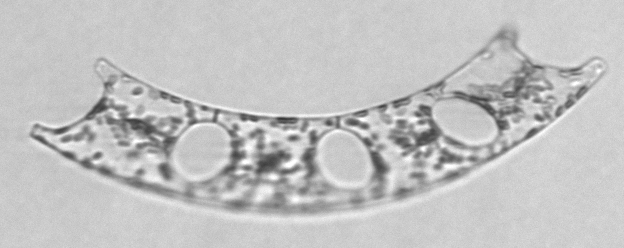
Label: Eucampia